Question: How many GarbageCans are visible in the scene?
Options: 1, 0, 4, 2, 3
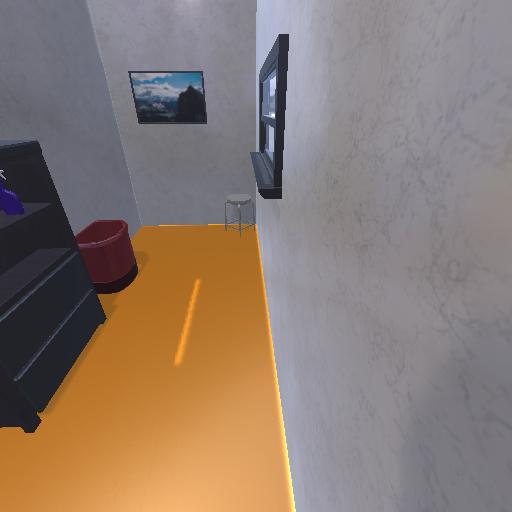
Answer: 1